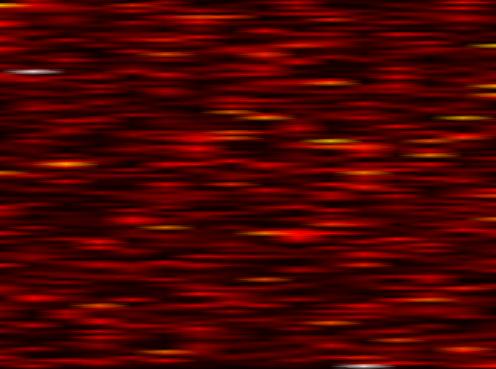
Label: OFDM